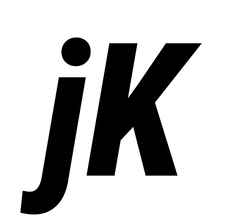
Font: Roboto-Italic_Condensed_ExtraBold_Italic